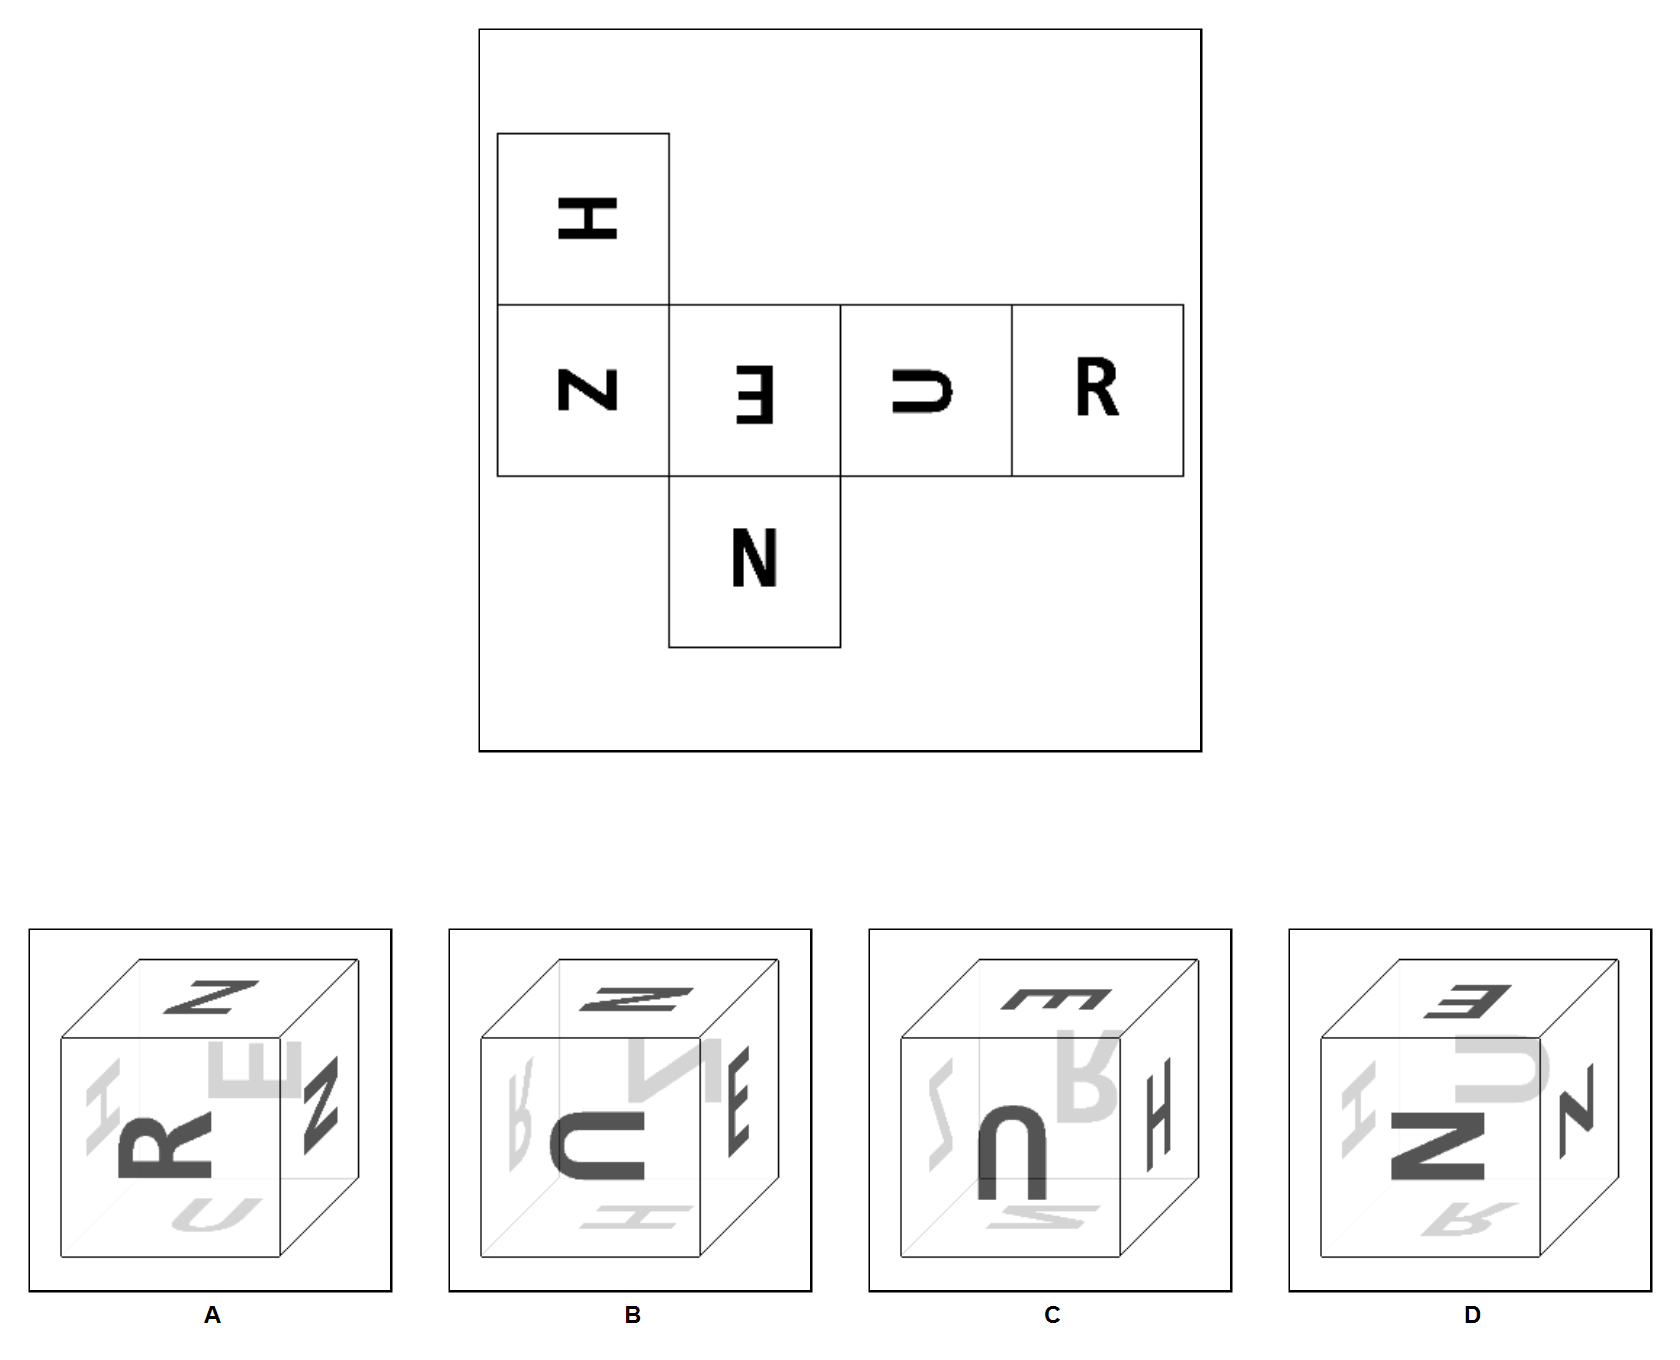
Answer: B